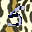
Label: 5